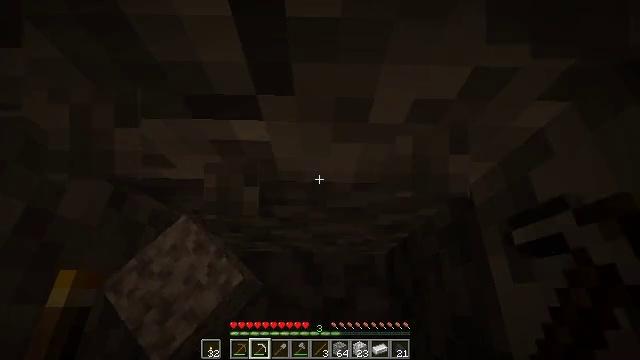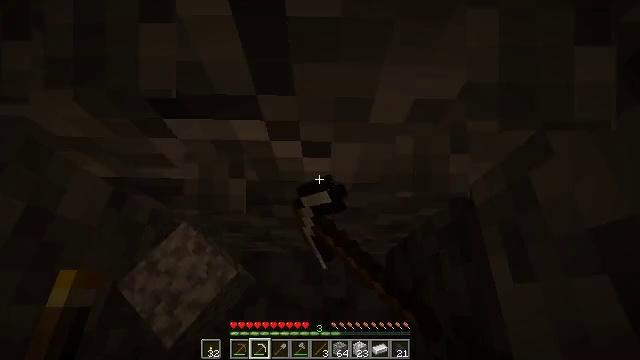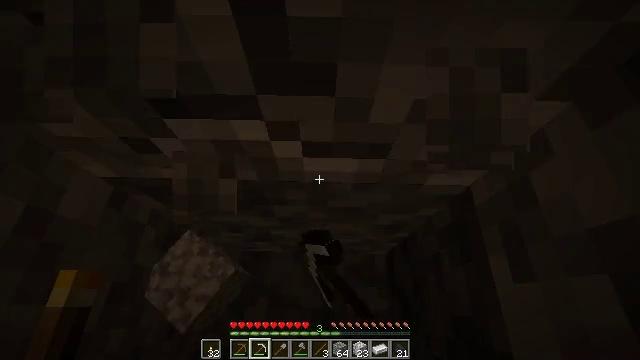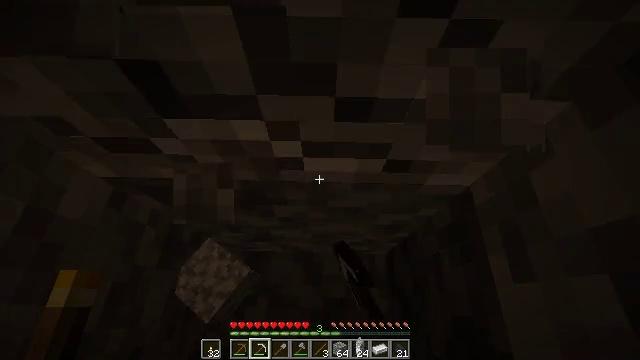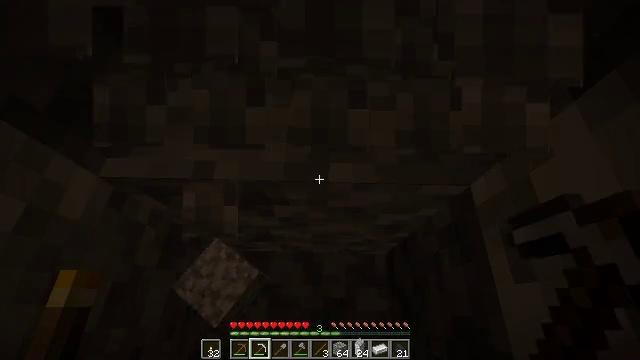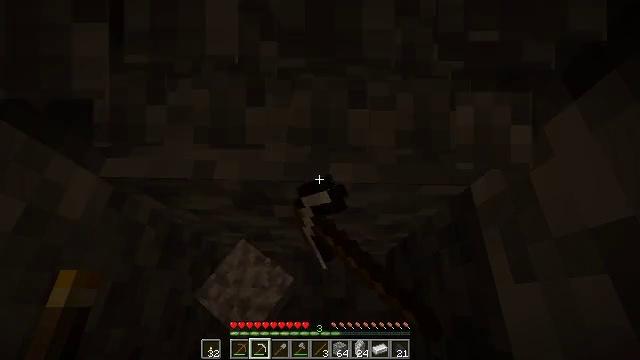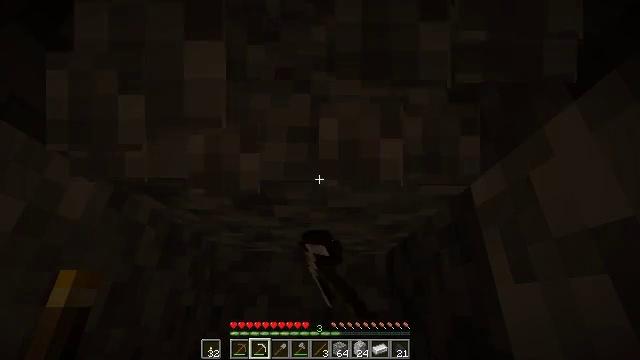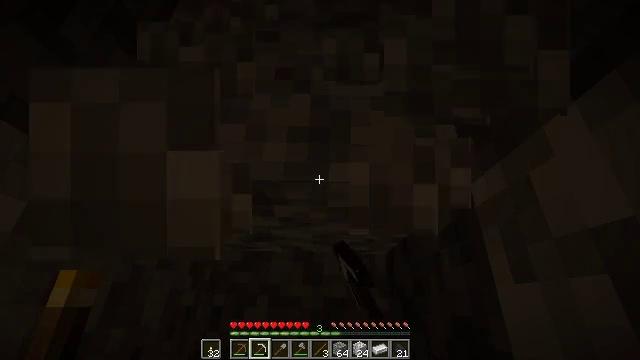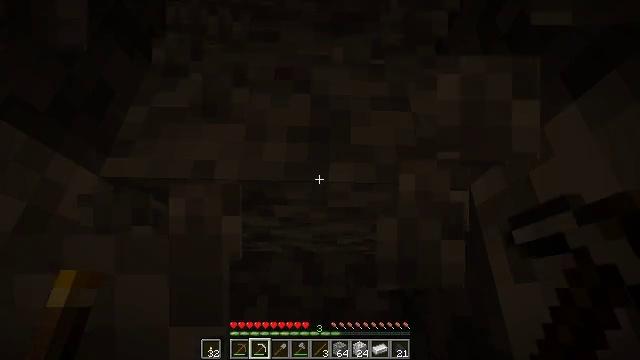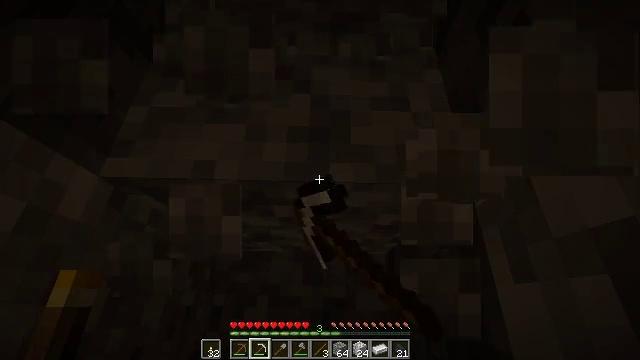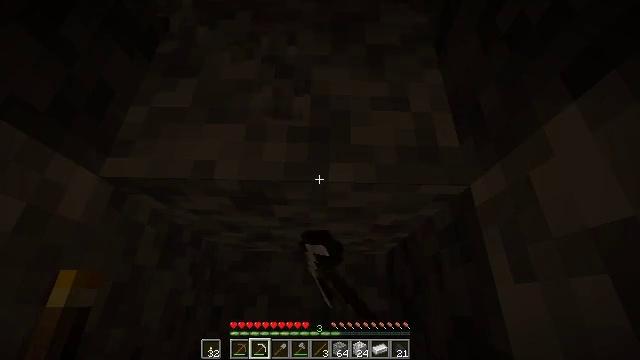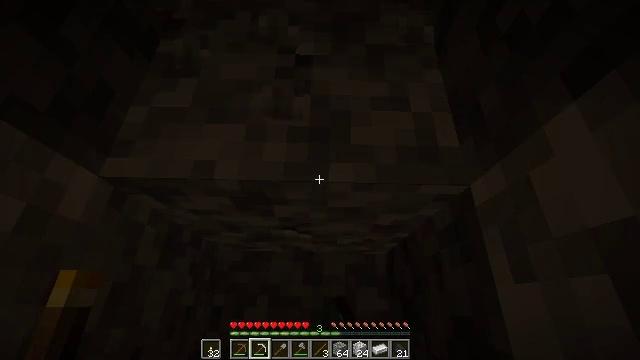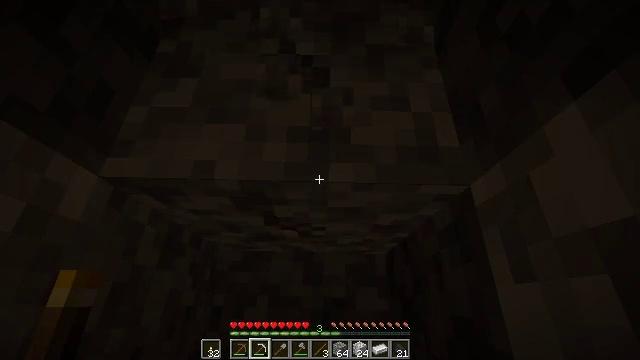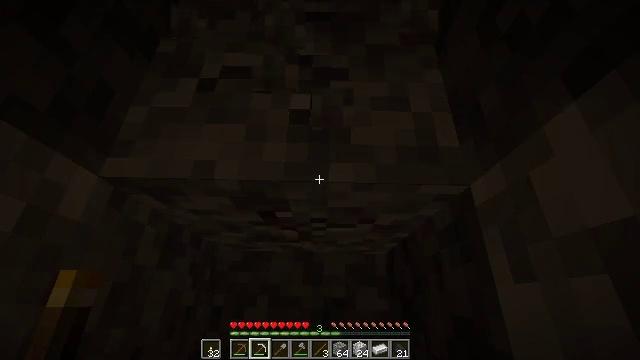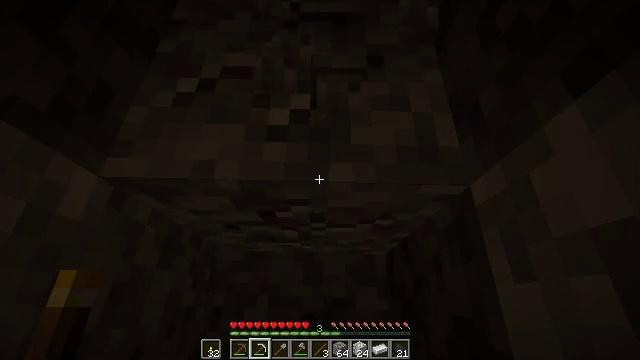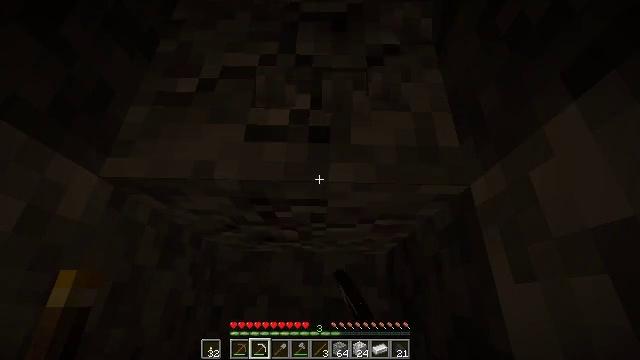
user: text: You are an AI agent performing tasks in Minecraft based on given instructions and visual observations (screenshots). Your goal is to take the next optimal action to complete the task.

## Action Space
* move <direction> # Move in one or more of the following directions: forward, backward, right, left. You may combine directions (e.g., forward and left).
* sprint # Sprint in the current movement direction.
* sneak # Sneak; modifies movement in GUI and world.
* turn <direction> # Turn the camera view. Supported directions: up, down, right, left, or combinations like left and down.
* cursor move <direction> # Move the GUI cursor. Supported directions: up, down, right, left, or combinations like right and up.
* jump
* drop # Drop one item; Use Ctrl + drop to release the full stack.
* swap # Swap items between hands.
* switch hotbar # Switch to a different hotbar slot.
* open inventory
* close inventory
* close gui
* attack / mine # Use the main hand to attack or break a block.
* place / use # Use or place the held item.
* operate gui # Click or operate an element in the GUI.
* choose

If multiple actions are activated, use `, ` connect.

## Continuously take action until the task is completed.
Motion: motion action
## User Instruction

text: Break the stone block.
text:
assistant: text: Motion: attack / mine
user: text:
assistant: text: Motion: attack / mine
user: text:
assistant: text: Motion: attack / mine
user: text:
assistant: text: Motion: attack / mine
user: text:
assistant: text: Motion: attack / mine
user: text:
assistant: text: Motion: attack / mine
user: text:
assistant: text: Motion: attack / mine
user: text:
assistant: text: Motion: attack / mine
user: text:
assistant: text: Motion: attack / mine
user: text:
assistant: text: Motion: attack / mine
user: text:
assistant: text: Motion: attack / mine
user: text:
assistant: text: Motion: attack / mine
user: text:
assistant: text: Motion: attack / mine
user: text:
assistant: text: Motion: attack / mine
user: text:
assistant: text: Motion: attack / mine
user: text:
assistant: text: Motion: attack / mine
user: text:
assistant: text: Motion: attack / mine
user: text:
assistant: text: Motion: attack / mine
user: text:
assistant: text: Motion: attack / mine
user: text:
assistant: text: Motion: attack / mine
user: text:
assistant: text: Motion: attack / mine
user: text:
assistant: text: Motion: attack / mine
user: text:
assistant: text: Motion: attack / mine
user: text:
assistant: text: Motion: attack / mine
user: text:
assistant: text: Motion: attack / mine
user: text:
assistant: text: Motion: attack / mine
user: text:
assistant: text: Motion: attack / mine
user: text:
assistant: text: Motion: attack / mine
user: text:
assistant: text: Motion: attack / mine
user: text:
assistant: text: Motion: attack / mine